Question: I have a script which I'm trying to work out a running balance on a set of transactions:

So the key fields here is the Opening Balance. This will be the balance as of when the report is run. So the value will be the same for each "AccountId" in the query.
The Total Value is the value of the transaction that has taken place.
The (No column name) is a Row Number that resets after each new account it finds in the result set -
'''
ROW_NUMBER()OVER(PARTITION BY AccountId ORDER BY PostingDate)
'''
What I am then doing is in the Balance field I want to do the following.
When the Row Number = 1, then it will use the Opening Balance and add to the Total Value. As you can see I am doing this fine.
However, what I am struggling to achieve is for each subsequent row, how do I calculate the Balance on the line below it.
So in the example above the first row shows a balance of 125.80.
I want the 2nd row to be 226.98. So The Balance + Total Value for all rows that do not have a Row Number of 1.
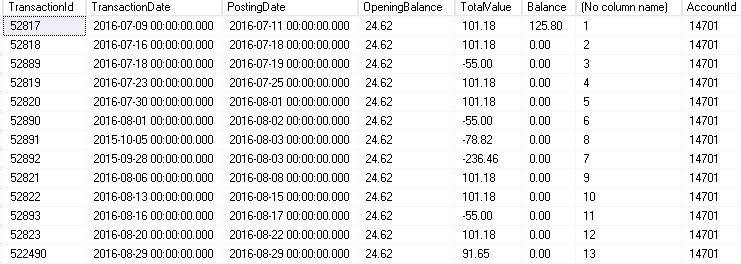
Answer: '''
Select Balance = OpeningBalance +
Sum(TotalValue) Over (Partition By AccountId
Order By PostingDate
Rows Between Unbounded Preceding And Current Row)
From t;
'''
'Rows Between'
'Rows Between' is unnecessary in this case.
More on <URL>.